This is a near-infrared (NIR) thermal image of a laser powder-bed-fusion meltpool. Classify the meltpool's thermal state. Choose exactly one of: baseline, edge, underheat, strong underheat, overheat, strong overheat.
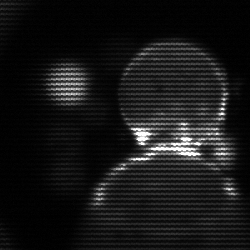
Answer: edge